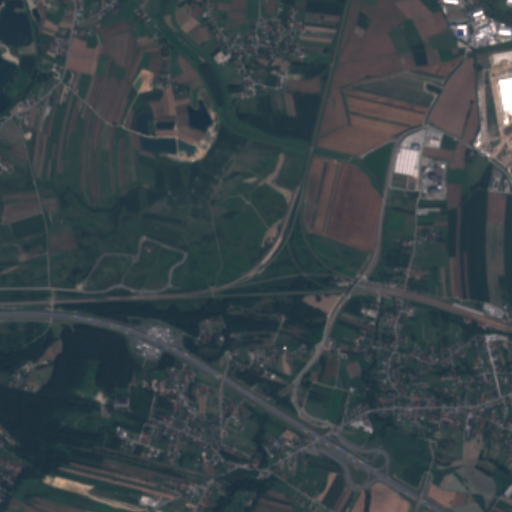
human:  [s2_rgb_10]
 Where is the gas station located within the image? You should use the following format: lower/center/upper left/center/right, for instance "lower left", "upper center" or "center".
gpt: The gas station is located in the lower left of the image.
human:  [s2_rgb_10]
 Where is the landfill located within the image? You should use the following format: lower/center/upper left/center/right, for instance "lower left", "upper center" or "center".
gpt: The landfill is located in the center right of the image.
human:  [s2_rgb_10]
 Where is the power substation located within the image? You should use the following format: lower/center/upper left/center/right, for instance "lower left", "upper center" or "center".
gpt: The power substation is located in the lower center of the image.
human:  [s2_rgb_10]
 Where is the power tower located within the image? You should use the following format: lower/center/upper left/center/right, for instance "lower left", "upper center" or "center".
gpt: The power tower is located in the center left of the image.
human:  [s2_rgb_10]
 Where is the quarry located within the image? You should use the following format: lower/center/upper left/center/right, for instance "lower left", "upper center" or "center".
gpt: The quarry is located in the upper left of the image.
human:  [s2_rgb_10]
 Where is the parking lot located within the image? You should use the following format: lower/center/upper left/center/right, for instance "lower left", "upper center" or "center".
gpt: There is no parking lot in the image.